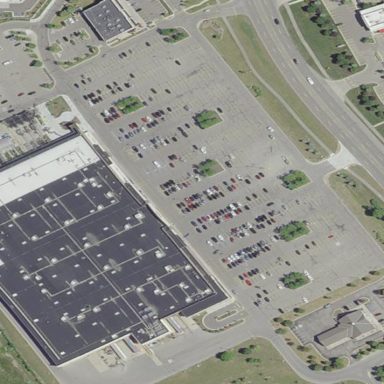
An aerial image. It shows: Supermarket building.